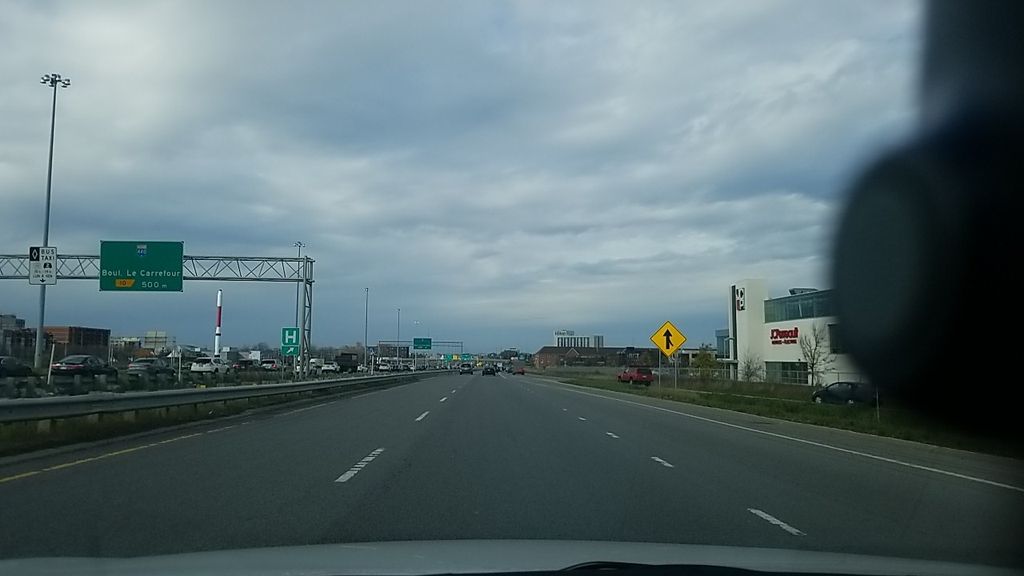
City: montreal